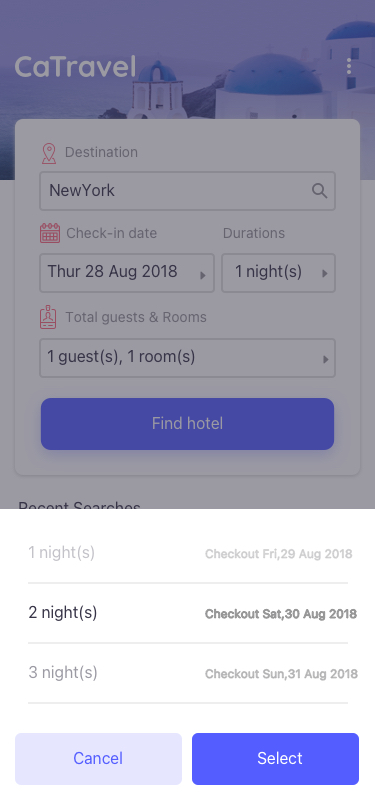
Text in this UI design:
Destination
NewYork
Thur 28 Aug 2018
1 guest(s), 1 room(s)
1 night(s)
Check-in date
Total guests & Rooms
Durations
Find hotel
Recent Searches
Anh Duong Hotel
$ 2.000
Karterádos 847 00, Greece
Have breakfast
payment at the hotel
Quynh Anh Hotel
$ 2.000
Karterádos 847 00, Greece
Have breakfast
payment at the hotel
Select
Cancel
1 night(s)
Checkout Fri,29 Aug 2018
2 night(s)
Checkout Sat,30 Aug 2018
3 night(s)
Checkout Sun,31 Aug 2018